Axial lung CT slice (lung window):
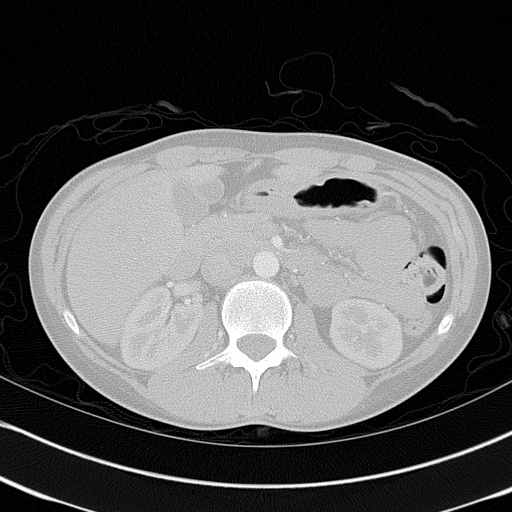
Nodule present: no